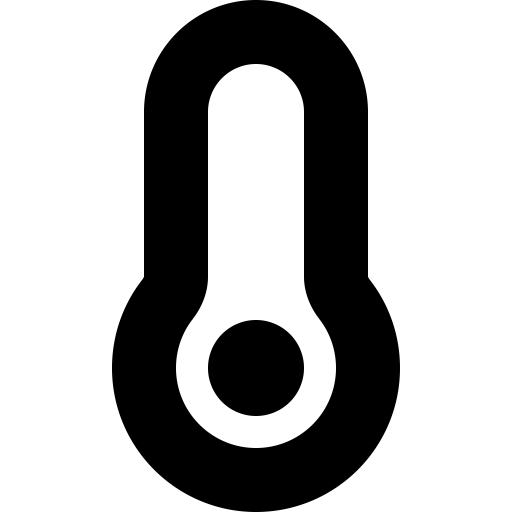
Tags: icon, FontAwesome, fa-icon, solid, temperature, empty